Question: I've decided to move all my projects (multiple DLLs and an executable) into a SUBDIRS project to make building easier. While this has let me build everything into a single folder, I can no longer debug from Qt Creator.
My folder structure is as follows:
'''
Solution.pro
\MyDLL1
\MyDLL2
\MyDLL3
\MyDLL4
\MyExecutable
\OUT
'''
I have all DLLs and my exe building into OUT (via DESTDIR in each project's .pro) - same level as the subdirs .pro. When attempting to debug, I get the following:
'''
No executable specified.
Debugging has finished
'''
I've tried modifying the project Run settings to directly point to \OUT\MyExecutable.exe, I've tried adding a DESTDIR to solution.pro pointing to OUT, but nothing so far as worked.
Is my setup completely wrong? Or am I missing one small piece to let Qt run the .exe to debug?
Edit:
I tried filling out my Run settings again: here is my Run setup via the Projects options, and the resulting message. The exe never actually gets launched. I am, however, able to Run the project with this setup, just not debug. I have verified the exe is not being launched by putting a breakpoint at the start of int main() within main.cpp in the executable's project. ,
'''
Debugging starts
Debugging has finished
'''
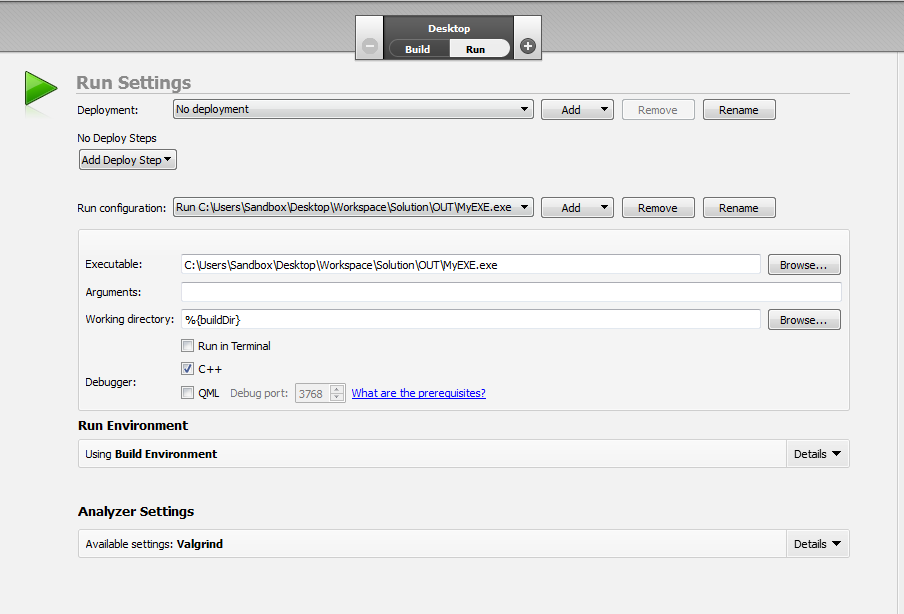
Answer: It appears updating Qt (both the Creator and Compiler) has resolved this issue.